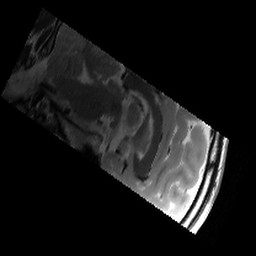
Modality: T2w
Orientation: sagittal
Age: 23
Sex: male
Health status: healthy
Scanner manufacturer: siemens
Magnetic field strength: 3 T
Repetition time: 6 s
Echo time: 0.064 s